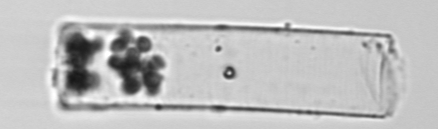
Label: Guinardia_flaccida